Field crop: tomato
Growth stage: 1
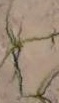
Species: cyperus